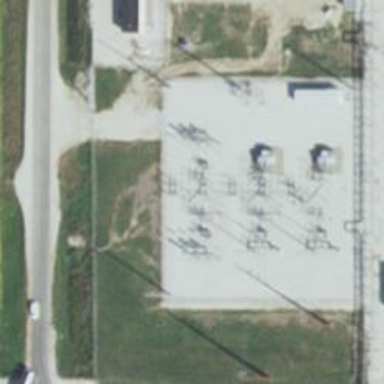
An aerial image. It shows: Switch used for power control.